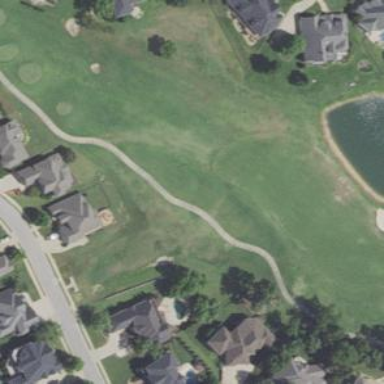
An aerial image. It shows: Pathway for golfing.